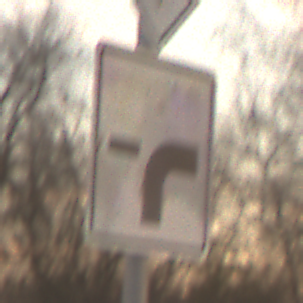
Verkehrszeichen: VerlaufVorfahrtsstrasse9
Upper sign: Vorfahrtsstrasse
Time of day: SunriseSunset
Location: Outdoor (Nature)
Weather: PartlyCloudy
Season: NotSpecified
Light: Natural